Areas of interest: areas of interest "Commercial service"
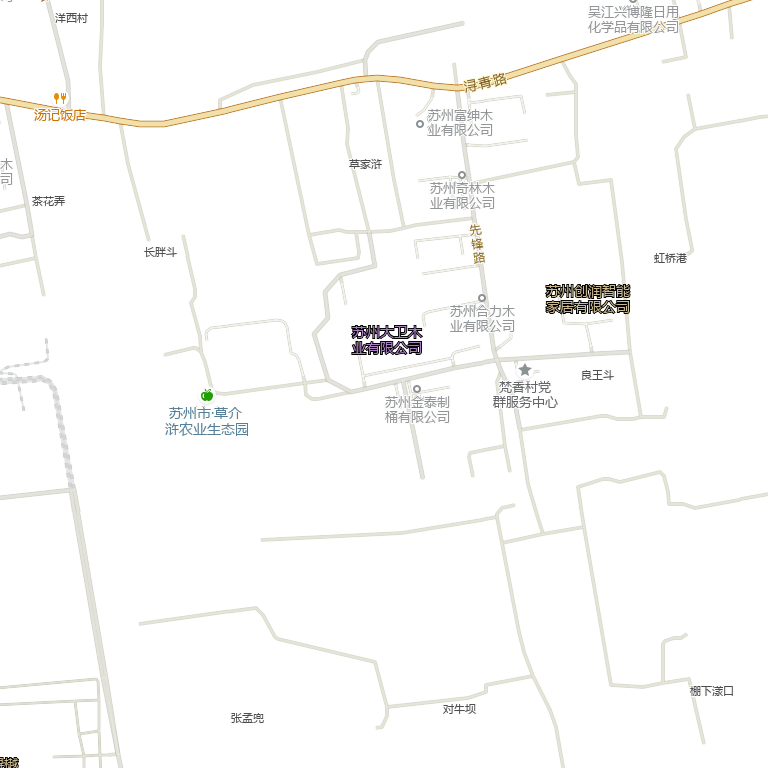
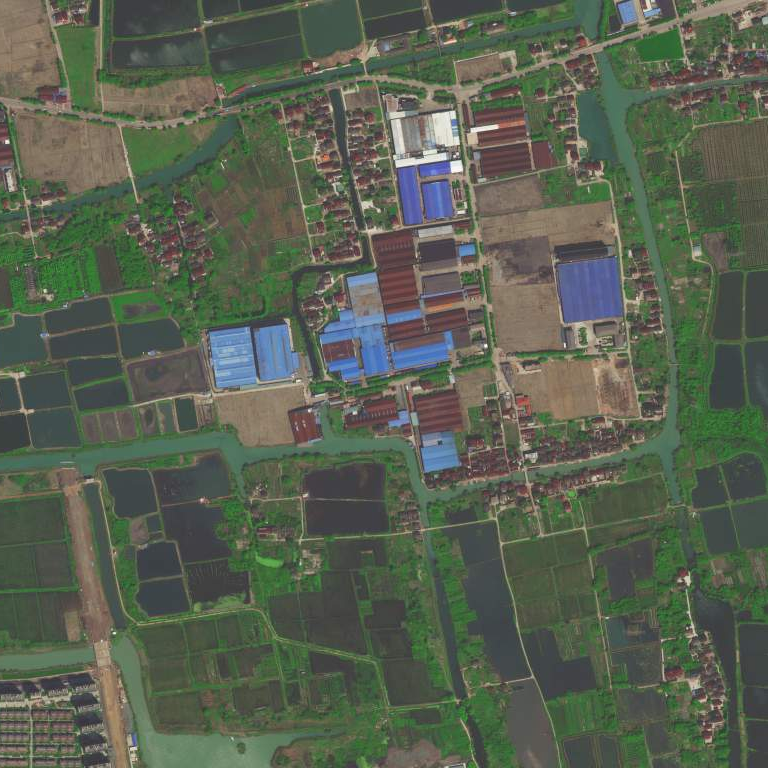